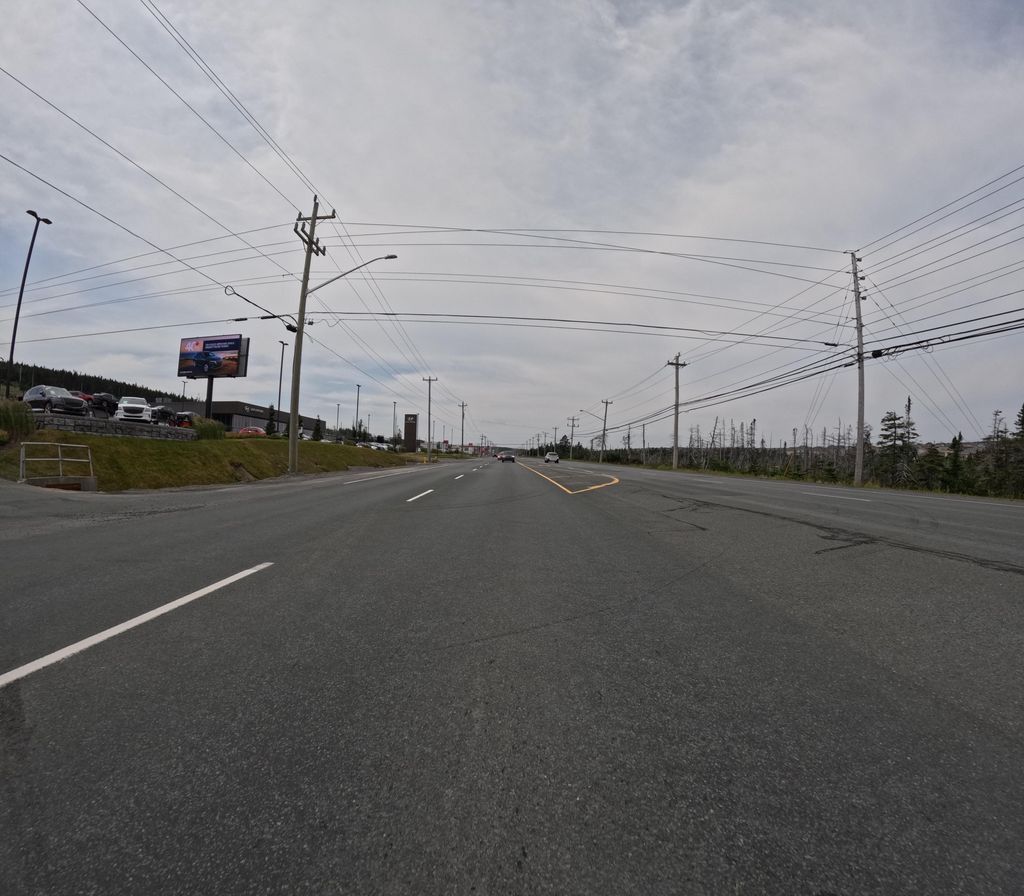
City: st_johns